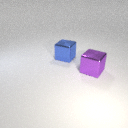
large blue metal cube to the left of large purple metal cube